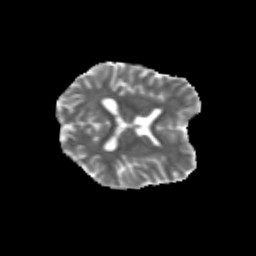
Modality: MD
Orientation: axial
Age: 26
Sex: female
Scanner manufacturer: siemens
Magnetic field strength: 3 T
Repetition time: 3.5 s
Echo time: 0.125 s